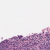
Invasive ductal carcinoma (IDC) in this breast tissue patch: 1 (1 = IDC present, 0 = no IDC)